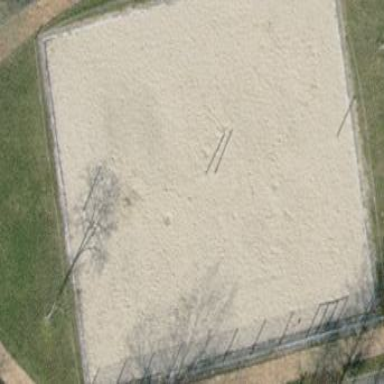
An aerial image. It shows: Volleyball court on pitch meant for leisure land.